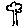
Label: tree